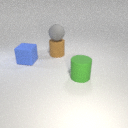
large green rubber cylinder to the right of large blue rubber cube